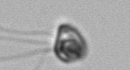
Label: flagellate_morphotype1